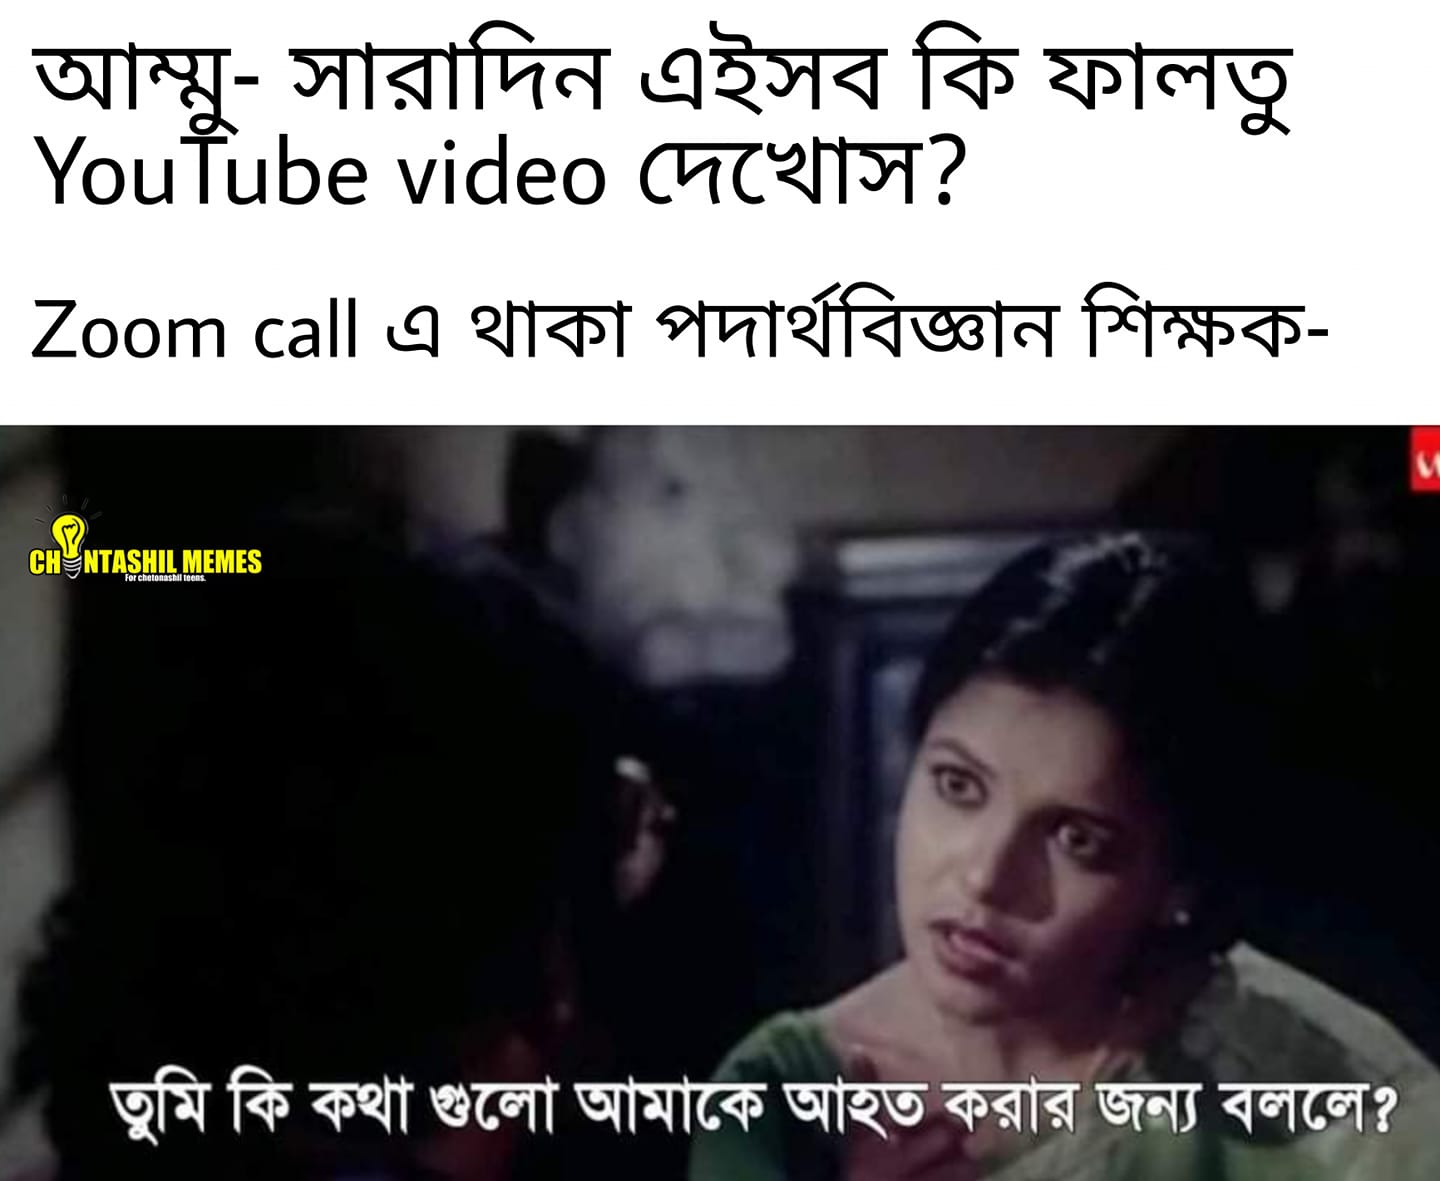
Caption: আম্মু - সারাদিন এইসব কি ফালতু   YouTube video  দেখোস?   Zoom call এ থাকা পদার্থবিজ্ঞান শিক্ষক -    তুমি কি কথা গুলো আমাকে আহত করার জন্য বললে ?
Label: non-hate